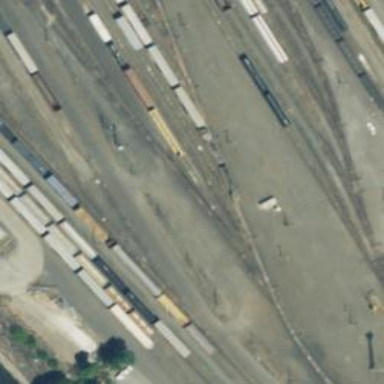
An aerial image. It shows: Railway yard.